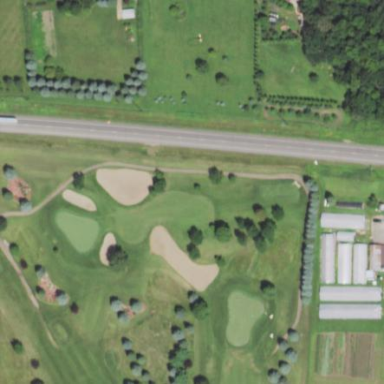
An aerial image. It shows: Rough grassy area used for golf.